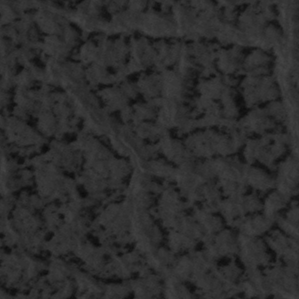
Label: frost